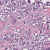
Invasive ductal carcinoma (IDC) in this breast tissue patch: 1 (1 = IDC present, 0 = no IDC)